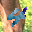
Label: 4